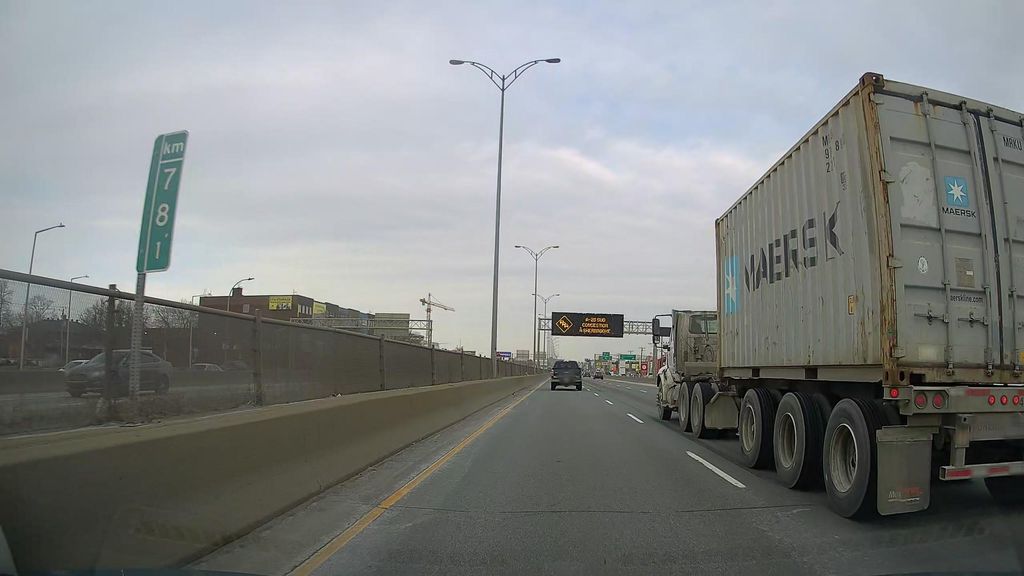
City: montreal